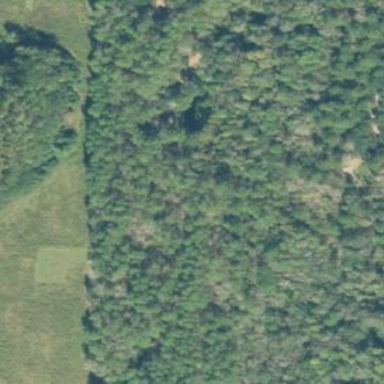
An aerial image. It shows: Woodland with needle-leaved trees.